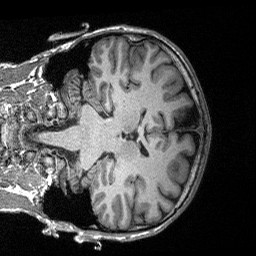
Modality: T1w
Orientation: coronal
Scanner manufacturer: siemens
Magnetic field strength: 3 T
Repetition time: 2.3 s
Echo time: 0.00226 s